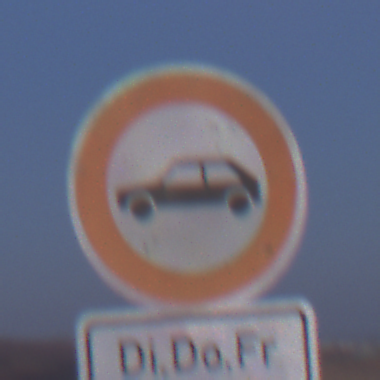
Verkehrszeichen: VerbotPersonenkraftwagen
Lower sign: ZeitangabenMitBeschraenkungAufWochentage3
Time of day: SunriseSunset
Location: Outdoor (Nature)
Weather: Clear
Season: NotSpecified
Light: Natural